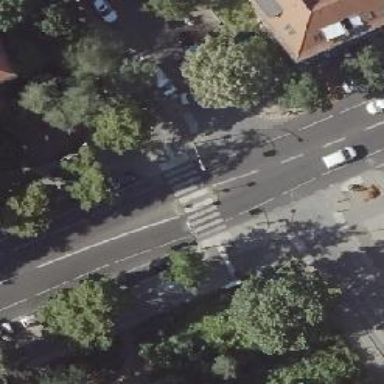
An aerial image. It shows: Footway with asphalt surface and zebra crossing.